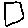
Label: square